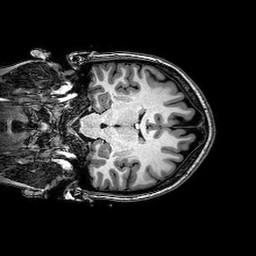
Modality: T1w
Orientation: coronal
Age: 24
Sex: female
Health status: healthy
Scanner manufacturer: philips
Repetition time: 0.008154 s
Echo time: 0.00374 s